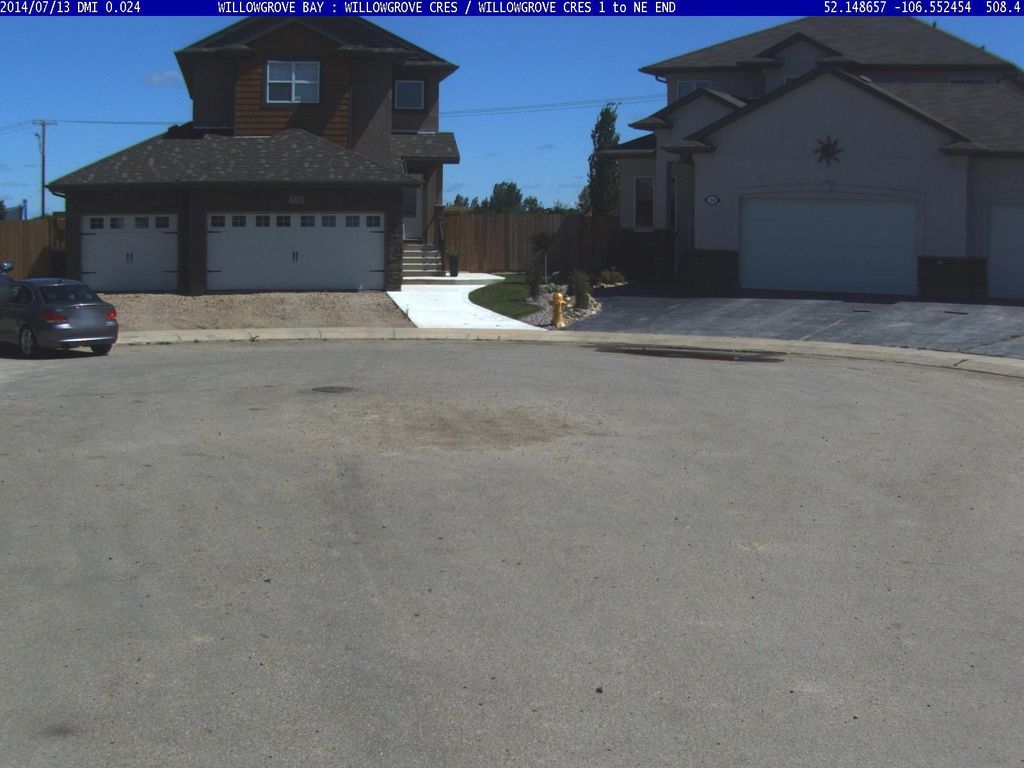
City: saskatoon